Question: I would like to shown for example a mail icon on the left side of the screen like on the image below which would remain on a fixed position even when we scroll the page but when clicked a small form with an input field for a newsletter slides out.
How can I get that?

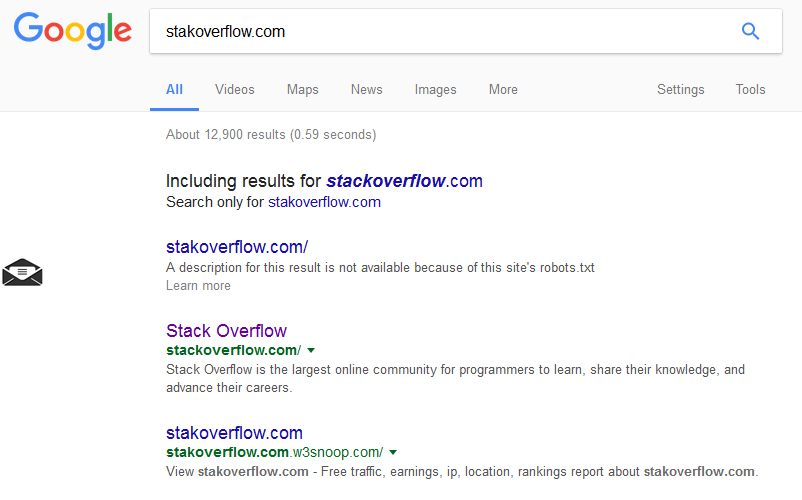
Answer: There is a simple example. Fill out the form. Click "Full page". Preview for the snippet here bad works
'''
// Get the modal
var modal = document.getElementById('myModal');
// Get the button that opens the modal
var btn = document.getElementById("myBtn");
// Get the <span> element that closes the modal
var span = document.getElementsByClassName("close")[0];
// When the user clicks the button, open the modal
btn.onclick = function() {
modal.style.display = "block";
}
// When the user clicks on <span> (x), close the modal
span.onclick = function() {
modal.style.display = "none";
}
// When the user clicks anywhere outside of the modal, close it
window.onclick = function(event) {
if (event.target == modal) {
modal.style.display = "none";
}
}
'''
'''
.page {
width: 980 px;
margin: 0 auto;
height: 1200px;
border: 3px solid red;
}
.form {
top: 300px;
left: 20px;
display: block;
position: fixed;
border: 1px solid black;
}
/* The Modal (background) */
.modal {
display: none;
/* Hidden by default */
position: fixed;
/* Stay in place */
z-index: 1;
/* Sit on top */
left: 0;
top: 0;
width: 100%;
/* Full width */
height: 100%;
/* Full height */
overflow: auto;
/* Enable scroll if needed */
background-color: rgb(0, 0, 0);
/* Fallback color */
background-color: rgba(0, 0, 0, 0.4);
/* Black w/ opacity */
}
/* Modal Content/Box */
.modal-content {
background-color: #fefefe;
margin: 15% auto;
/* 15% from the top and centered */
padding: 20px;
border: 1px solid #888;
width: 80%;
/* Could be more or less, depending on screen size */
}
/* The Close Button */
.close {
color: #aaa;
float: right;
font-size: 28px;
font-weight: bold;
}
.close:hover,
.close:focus {
color: black;
text-decoration: none;
cursor: pointer;
}
'''
'''
<div class="page">
<div class="form">
<!-- Trigger/Open The Modal -->
<button id="myBtn">My form</button>
<!-- The Modal -->
<div id="myModal" class="modal">
<!-- Modal content -->
<div class="modal-content">
<span class="close">&times;</span>
<p>Some text in the Modal..</p>
</div>
</div>
</div>
</div>
'''